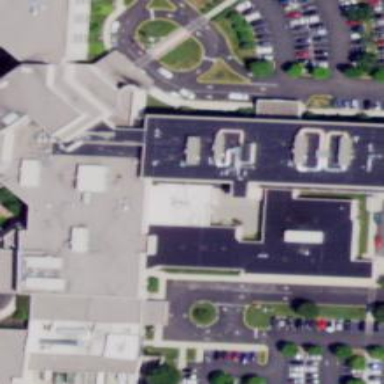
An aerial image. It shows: Hospital building.